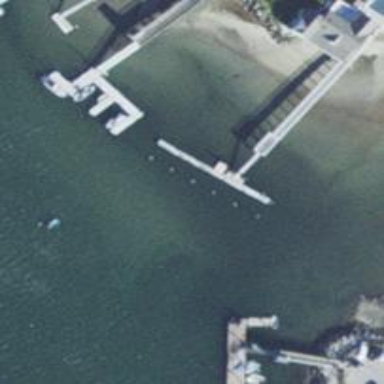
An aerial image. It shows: Pier with mooring facilities.